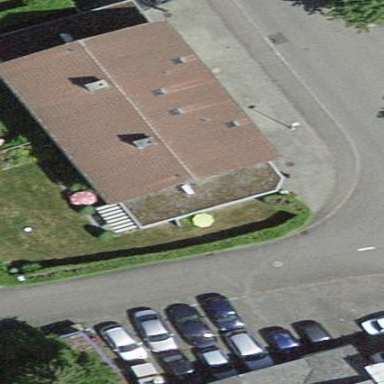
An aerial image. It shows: Building with tile roof.